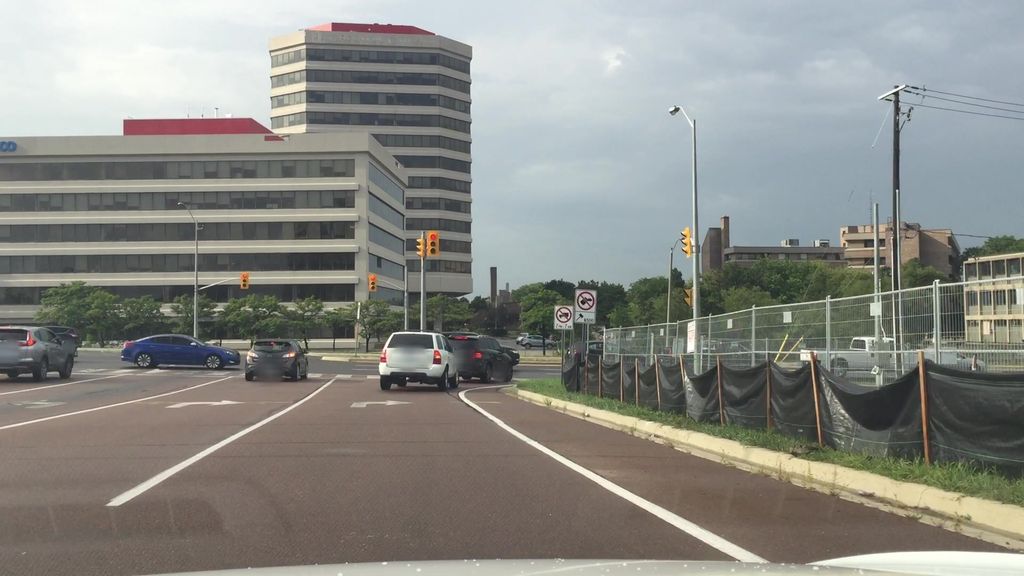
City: toronto